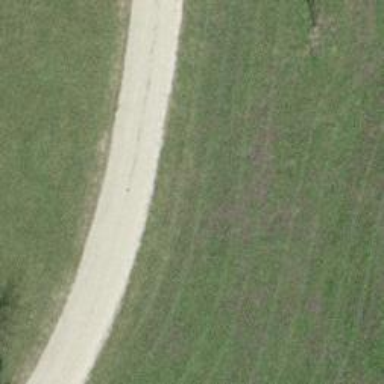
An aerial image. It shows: Compacted track with grade2 surface.